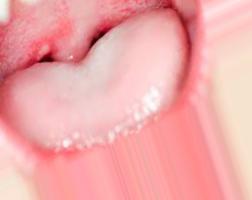
Condition: Mouth Ulcer